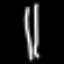
Label: line